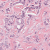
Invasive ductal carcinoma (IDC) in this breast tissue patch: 1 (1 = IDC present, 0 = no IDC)